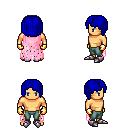
a pixel art fantasy rpg character, male body template, human, tanned skin, pink tattered cape, teal pants, blue pageboy hairstyle, gold gloves, metal boots, four views (front, back, left, right), 2x2 character sprite sheet, small pixel art, hard edges, no anti-aliasing